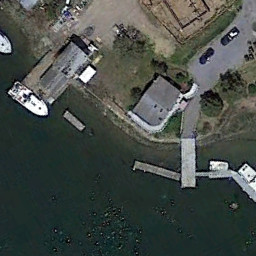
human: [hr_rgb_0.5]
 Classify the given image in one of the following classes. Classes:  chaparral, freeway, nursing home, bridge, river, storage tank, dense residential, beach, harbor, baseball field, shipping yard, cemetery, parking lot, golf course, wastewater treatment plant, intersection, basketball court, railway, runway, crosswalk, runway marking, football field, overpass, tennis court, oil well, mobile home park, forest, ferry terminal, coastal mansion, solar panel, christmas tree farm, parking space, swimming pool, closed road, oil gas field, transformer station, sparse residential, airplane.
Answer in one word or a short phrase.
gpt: ferry terminal